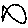
Label: fish